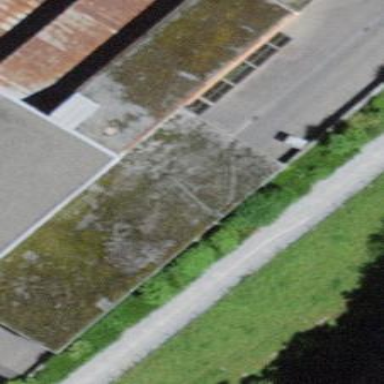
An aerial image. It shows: View of roof of building.